Field crop: maize
Growth stage: 2
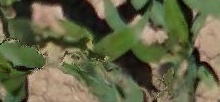
Species: maize